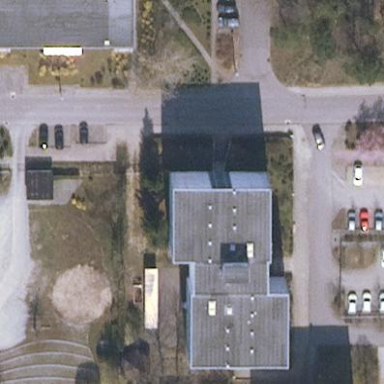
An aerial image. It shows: Nursing home building.